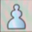
Piece: wP